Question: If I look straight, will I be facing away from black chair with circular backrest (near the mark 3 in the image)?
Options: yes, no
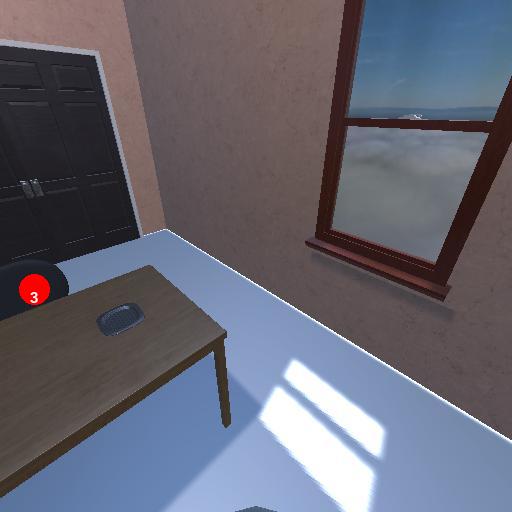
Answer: yes